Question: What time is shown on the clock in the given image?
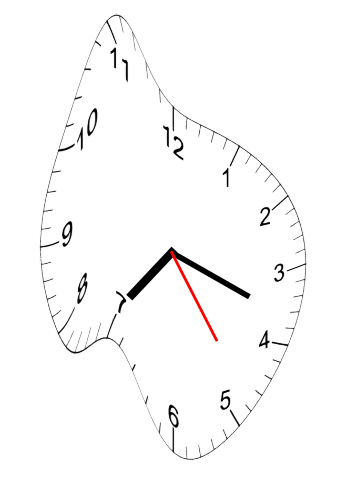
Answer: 07:18:24